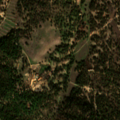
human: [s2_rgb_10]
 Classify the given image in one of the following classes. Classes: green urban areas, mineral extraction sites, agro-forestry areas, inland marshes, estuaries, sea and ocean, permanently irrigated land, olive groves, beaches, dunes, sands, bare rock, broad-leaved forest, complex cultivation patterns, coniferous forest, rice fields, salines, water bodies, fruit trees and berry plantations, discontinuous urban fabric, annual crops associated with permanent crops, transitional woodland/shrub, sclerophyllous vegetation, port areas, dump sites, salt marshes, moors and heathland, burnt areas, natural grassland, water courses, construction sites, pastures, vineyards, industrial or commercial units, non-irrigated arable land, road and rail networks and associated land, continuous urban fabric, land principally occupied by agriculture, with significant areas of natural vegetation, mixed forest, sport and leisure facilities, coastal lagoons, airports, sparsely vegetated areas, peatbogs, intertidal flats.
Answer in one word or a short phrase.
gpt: pastures, agro-forestry areas